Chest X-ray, PA view. Patient: 20 years old, sex F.
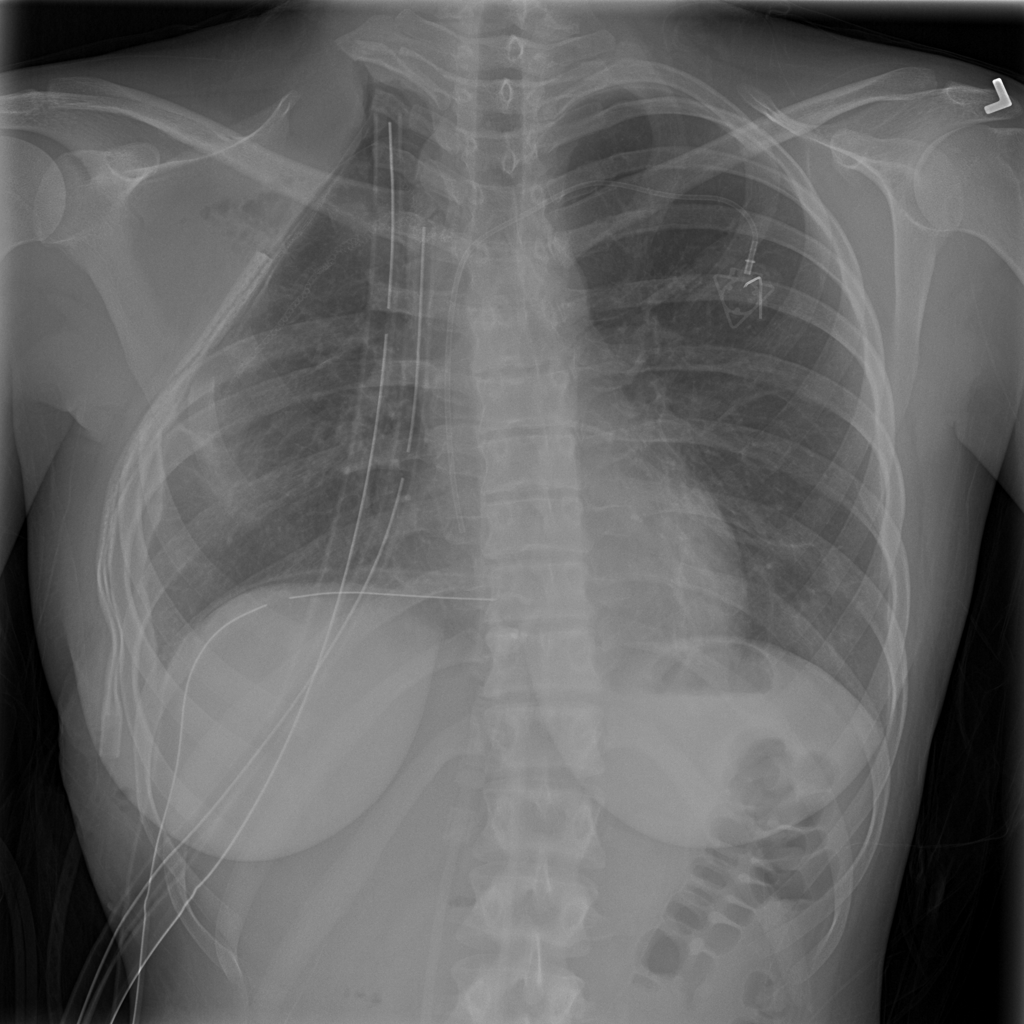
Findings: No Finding